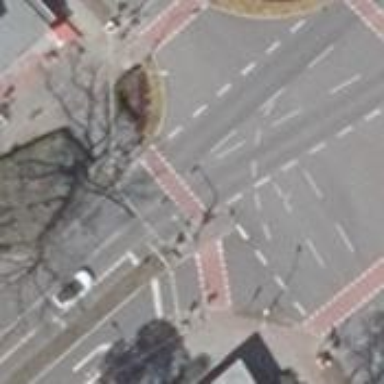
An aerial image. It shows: Asphalt footway with dedicated asphalt cycle path.